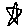
Label: star